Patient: sex M, age 68
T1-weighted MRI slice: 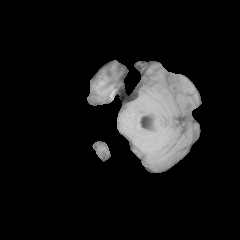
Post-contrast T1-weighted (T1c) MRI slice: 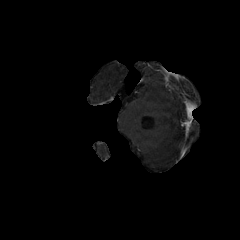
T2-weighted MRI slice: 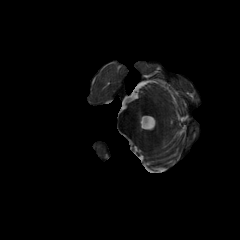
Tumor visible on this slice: no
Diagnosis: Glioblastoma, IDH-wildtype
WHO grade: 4